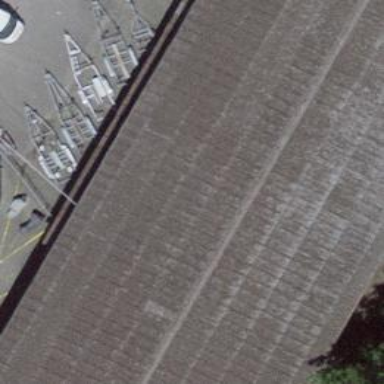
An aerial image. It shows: Warehouse building.